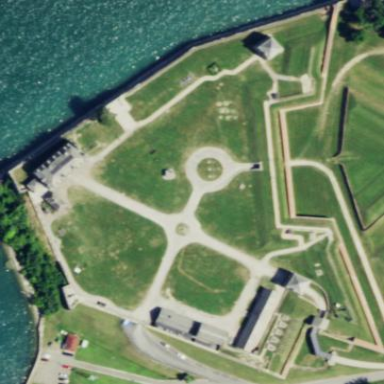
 city wall forming barrier around popular tourist attraction."